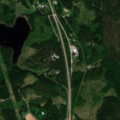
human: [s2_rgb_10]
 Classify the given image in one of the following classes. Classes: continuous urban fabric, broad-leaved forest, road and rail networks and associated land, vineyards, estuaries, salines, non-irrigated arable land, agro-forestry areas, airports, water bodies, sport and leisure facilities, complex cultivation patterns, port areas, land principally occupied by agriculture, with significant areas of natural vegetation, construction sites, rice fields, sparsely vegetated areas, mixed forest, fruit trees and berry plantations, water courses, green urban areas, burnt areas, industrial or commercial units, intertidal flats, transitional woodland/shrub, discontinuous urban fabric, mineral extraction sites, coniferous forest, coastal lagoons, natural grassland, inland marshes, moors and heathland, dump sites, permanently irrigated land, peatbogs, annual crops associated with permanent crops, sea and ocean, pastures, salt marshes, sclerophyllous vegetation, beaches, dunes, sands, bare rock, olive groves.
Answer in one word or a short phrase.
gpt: land principally occupied by agriculture, with significant areas of natural vegetation, coniferous forest, mixed forest, transitional woodland/shrub